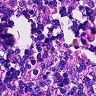
Metastatic tissue present: no